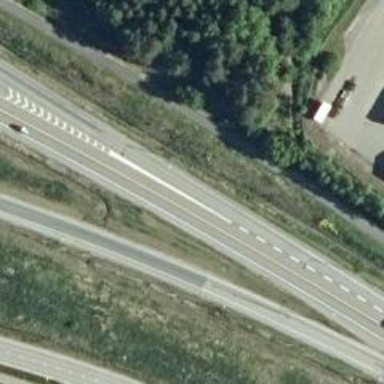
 classified as tertiary in terms of functionality."